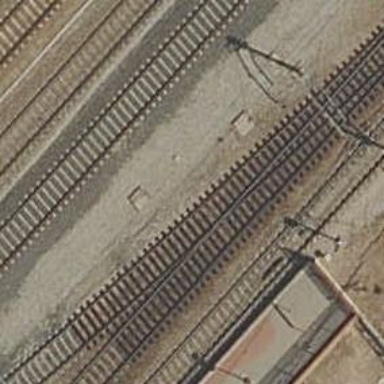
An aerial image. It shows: Rail siding with electrified contact lines for trains.